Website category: university
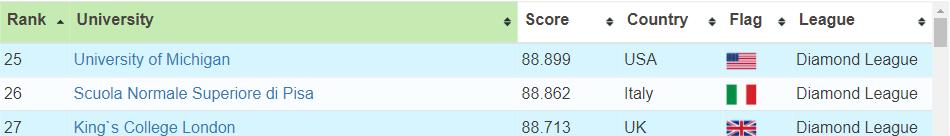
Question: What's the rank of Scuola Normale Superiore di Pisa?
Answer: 26

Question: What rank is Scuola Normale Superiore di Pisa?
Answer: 26

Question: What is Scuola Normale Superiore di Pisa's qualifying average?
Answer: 26

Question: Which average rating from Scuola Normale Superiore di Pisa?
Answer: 26

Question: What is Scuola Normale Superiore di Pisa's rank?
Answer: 26

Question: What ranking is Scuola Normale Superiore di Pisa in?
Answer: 26

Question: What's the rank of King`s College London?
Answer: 27

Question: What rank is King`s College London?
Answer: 27

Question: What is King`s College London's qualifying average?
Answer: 27

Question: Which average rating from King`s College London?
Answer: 27

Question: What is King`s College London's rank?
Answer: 27

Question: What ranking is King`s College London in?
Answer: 27

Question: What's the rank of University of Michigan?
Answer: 25

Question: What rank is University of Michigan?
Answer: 25

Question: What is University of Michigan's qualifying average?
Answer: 25

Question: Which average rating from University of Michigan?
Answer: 25

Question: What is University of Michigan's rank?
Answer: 25

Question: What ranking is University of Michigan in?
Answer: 25

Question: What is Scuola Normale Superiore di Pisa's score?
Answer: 88.862

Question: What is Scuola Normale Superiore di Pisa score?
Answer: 88.862

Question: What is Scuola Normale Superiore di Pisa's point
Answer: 88.862

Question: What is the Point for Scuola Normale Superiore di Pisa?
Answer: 88.862

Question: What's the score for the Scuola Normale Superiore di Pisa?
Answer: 88.862

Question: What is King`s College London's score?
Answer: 88.713

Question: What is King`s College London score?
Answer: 88.713

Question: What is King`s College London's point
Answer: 88.713

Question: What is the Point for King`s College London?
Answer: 88.713

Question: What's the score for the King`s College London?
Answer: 88.713

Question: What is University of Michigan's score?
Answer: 88.899

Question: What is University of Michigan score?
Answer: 88.899

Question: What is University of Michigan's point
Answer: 88.899

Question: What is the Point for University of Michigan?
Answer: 88.899

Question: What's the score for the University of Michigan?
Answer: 88.899

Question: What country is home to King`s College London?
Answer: UK

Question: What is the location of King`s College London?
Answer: UK

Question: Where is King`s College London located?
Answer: UK

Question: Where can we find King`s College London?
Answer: UK

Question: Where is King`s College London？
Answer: UK

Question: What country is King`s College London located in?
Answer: UK

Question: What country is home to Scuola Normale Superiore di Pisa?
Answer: Italy

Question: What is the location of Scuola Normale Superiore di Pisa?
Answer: Italy

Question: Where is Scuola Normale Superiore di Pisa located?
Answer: Italy

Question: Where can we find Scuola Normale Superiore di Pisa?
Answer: Italy

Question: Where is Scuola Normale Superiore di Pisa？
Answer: Italy

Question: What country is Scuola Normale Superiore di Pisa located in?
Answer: Italy

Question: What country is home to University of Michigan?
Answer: USA

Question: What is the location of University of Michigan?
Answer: USA

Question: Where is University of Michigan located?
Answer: USA

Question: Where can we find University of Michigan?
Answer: USA

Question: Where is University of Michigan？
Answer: USA

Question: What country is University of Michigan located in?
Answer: USA

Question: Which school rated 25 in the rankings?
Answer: University of Michigan

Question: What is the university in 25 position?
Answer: University of Michigan

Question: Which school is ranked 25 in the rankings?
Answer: University of Michigan

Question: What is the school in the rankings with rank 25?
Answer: University of Michigan

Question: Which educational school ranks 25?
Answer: University of Michigan

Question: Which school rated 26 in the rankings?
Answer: Scuola Normale Superiore di Pisa

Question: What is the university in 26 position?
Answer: Scuola Normale Superiore di Pisa

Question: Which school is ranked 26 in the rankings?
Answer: Scuola Normale Superiore di Pisa

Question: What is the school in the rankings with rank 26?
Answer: Scuola Normale Superiore di Pisa

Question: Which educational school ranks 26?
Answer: Scuola Normale Superiore di Pisa

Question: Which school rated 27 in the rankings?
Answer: King`s College London

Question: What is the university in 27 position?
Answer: King`s College London

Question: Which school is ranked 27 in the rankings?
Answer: King`s College London